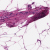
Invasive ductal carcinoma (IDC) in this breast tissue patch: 0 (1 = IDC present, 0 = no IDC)